Question: I have an application (chat) that I am developing for our company (special requirements). We are mostly using WinXP computers. I want it to be topmost and docked to the right, the problem is, I don't want it to overlap other windows that people are working on.
Is there a way to change the default area that other programs can maximize to? Basically, I want it to look something like this:

Is something like this possible? I'm using VB.net so all .net answers are accepted.
Thanks!
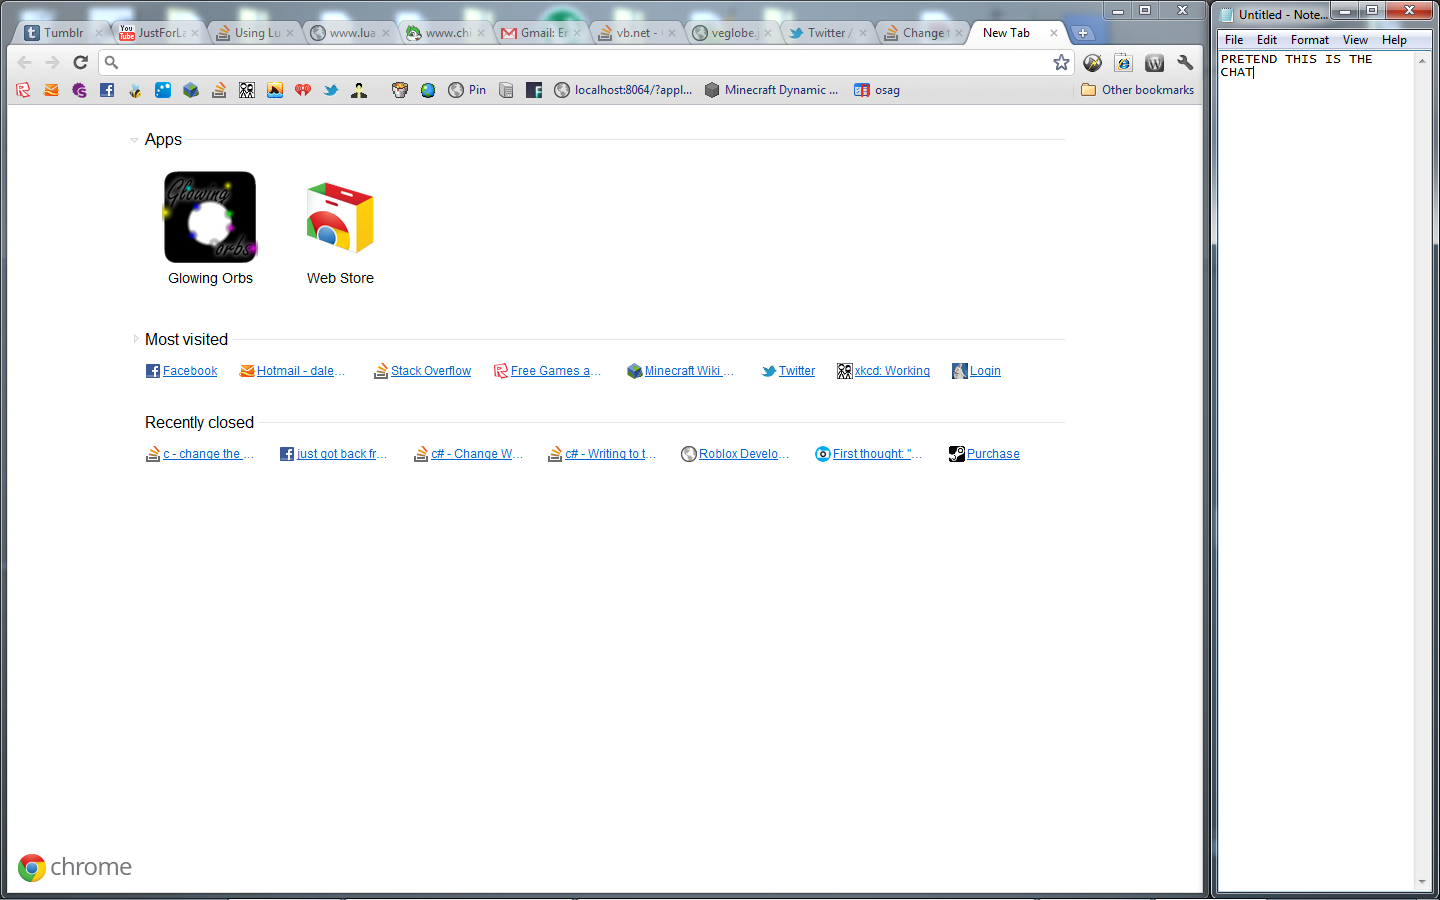
Answer: Take a look at the following codeproject article:
<URL>
It seems to do what you require.
> This article is about Application Desktop Toolbars, which are
applications that can align to the screen much like the taskbar. The
article will develop a base class for developing such apps.